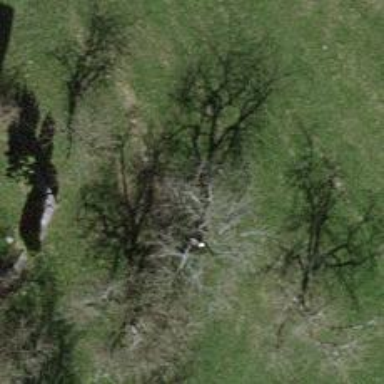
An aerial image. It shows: Single tag "natural: tree."